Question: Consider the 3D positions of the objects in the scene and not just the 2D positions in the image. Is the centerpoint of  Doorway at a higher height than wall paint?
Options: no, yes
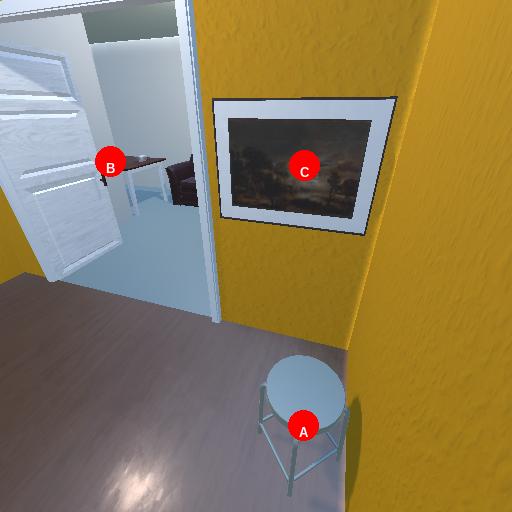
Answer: no